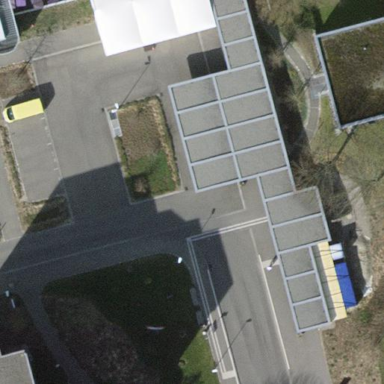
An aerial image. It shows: View of roof of building.